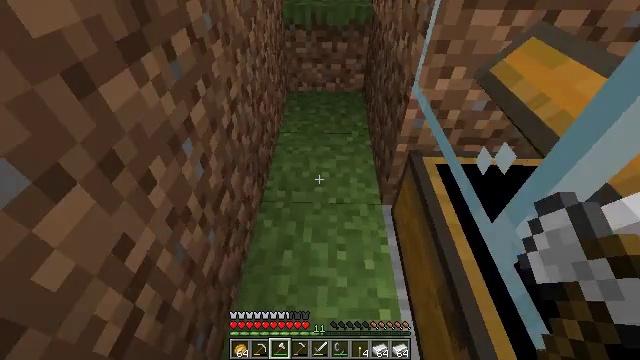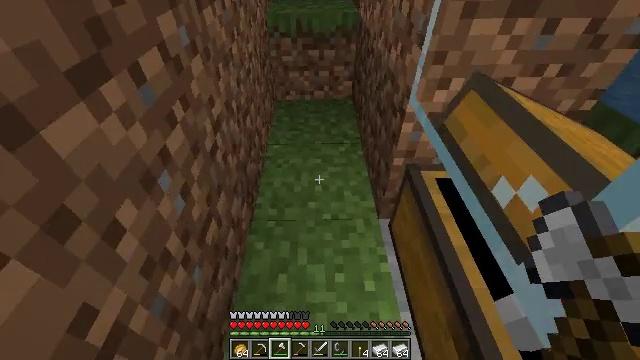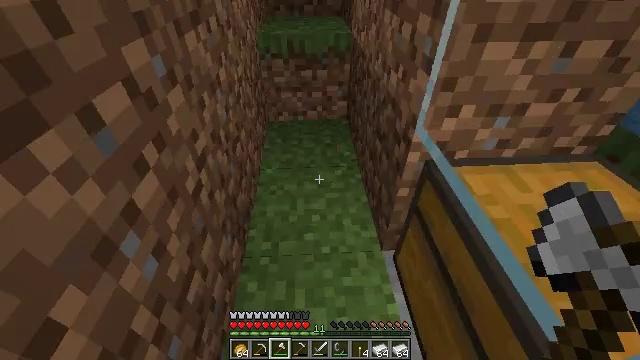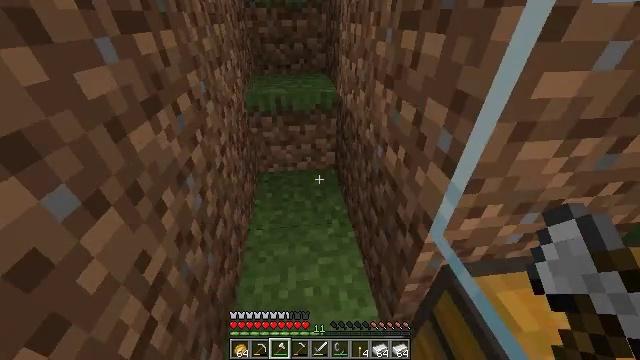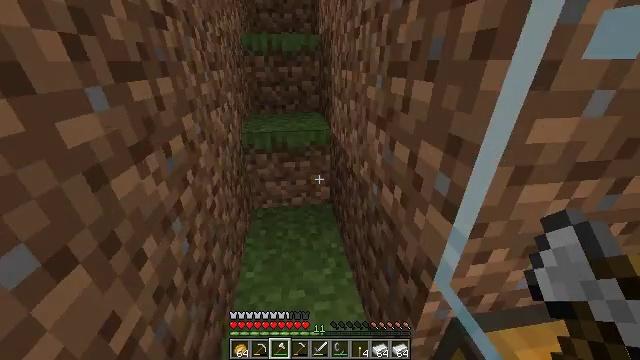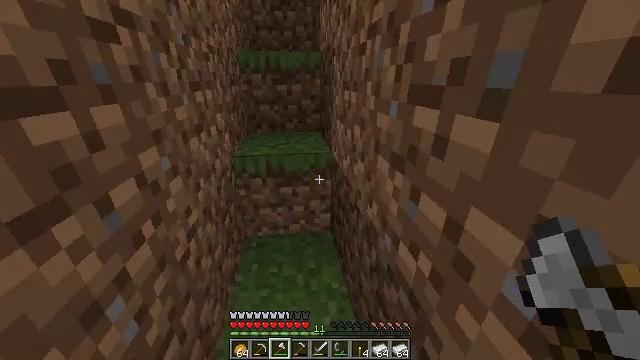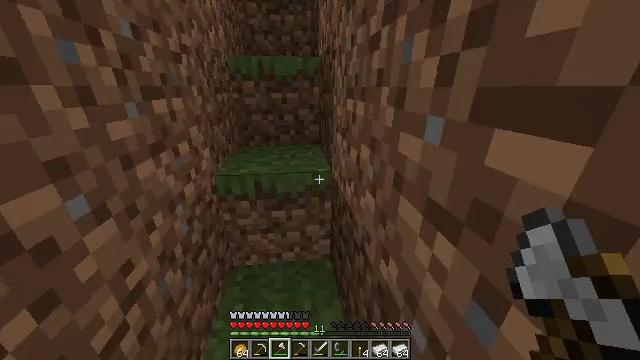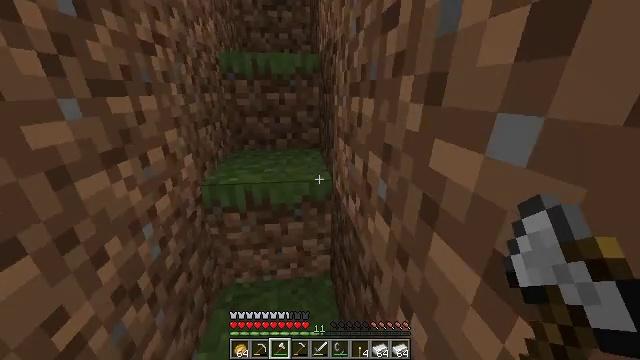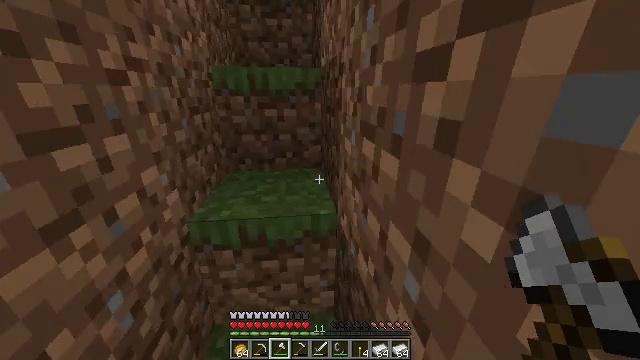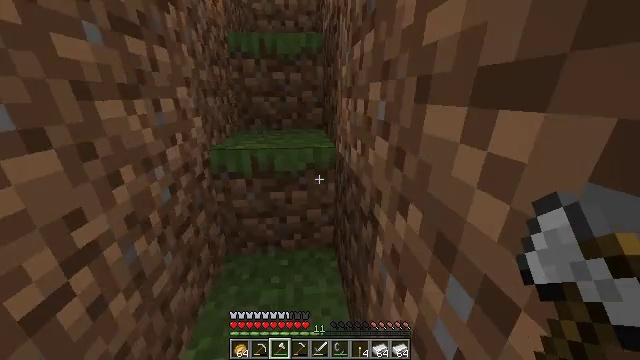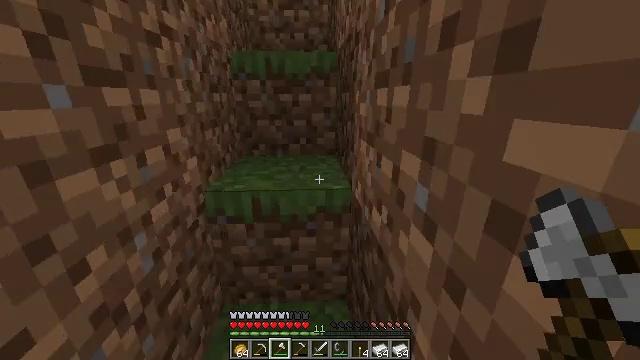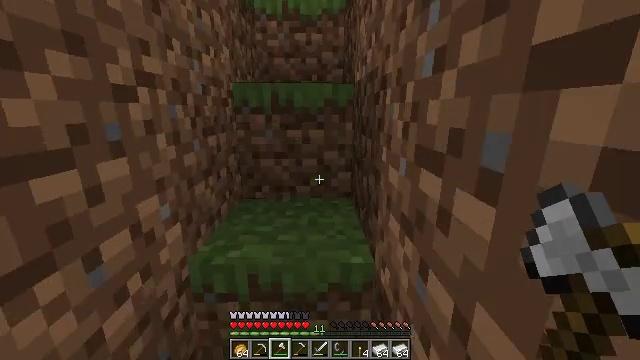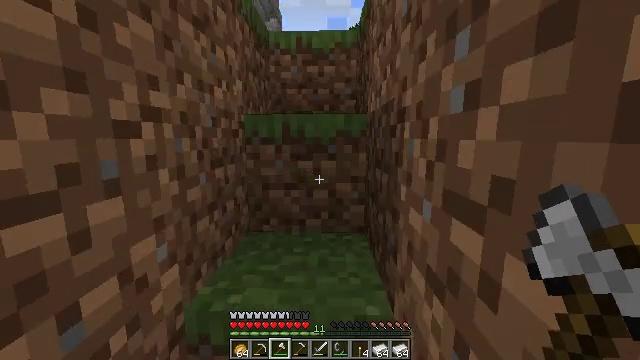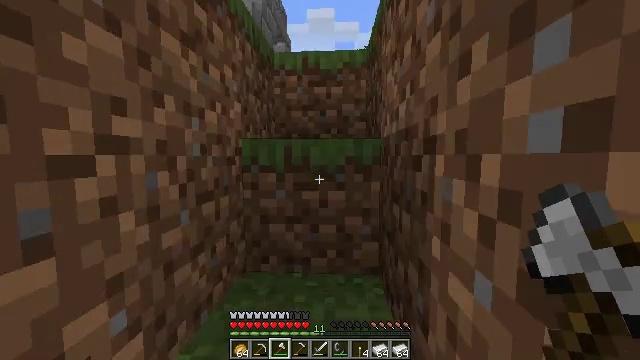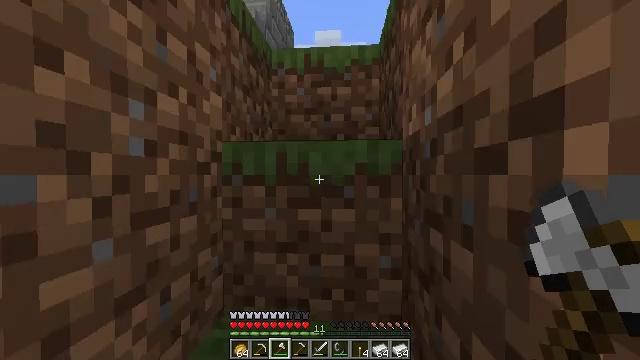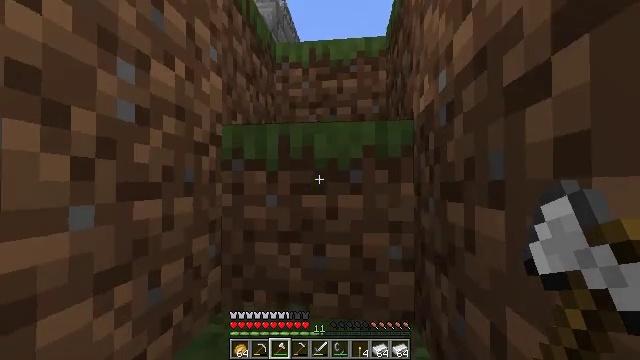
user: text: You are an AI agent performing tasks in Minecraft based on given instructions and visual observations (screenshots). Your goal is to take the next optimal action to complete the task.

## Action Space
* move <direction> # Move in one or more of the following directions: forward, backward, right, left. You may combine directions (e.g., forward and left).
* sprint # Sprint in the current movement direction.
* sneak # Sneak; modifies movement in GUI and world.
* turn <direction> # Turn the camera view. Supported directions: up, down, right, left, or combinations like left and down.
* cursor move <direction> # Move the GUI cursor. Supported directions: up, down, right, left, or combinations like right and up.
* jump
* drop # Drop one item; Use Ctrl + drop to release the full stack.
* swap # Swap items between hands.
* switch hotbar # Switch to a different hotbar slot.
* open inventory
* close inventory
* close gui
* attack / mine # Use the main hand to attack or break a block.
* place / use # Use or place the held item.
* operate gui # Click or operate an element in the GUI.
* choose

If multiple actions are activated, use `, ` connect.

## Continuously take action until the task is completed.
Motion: motion action
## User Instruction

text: Break the dirt block.
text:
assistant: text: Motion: move forward, sprint, turn right
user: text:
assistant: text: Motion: move forward, sprint, turn right and up
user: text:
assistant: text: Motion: move forward, sprint, turn right and up
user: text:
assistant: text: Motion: move forward, sprint, turn right and up
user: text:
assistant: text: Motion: move forward, sprint, turn up
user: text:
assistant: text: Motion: move forward, sprint, turn up
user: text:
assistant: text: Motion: move forward
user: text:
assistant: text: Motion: move forward, jump
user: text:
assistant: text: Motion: move forward, turn left, jump
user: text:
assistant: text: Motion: move forward, turn left and up, jump
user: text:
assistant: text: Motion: move forward, turn left and up, jump
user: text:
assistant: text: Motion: move forward, turn left and up, jump
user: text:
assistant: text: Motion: move forward, turn left and up, jump
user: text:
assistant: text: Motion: move forward, turn left and up, jump
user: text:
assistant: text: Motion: move forward, turn left and up, jump
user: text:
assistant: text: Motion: move forward, jump
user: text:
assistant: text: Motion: move forward, sprint, jump
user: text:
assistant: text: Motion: move forward, sprint, jump
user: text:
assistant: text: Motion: move forward, sprint, jump
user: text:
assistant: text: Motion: move forward, sprint, jump
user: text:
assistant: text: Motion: move forward, sprint, jump
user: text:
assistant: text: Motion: move forward, jump
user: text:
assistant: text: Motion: move forward, jump
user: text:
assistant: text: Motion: move forward, jump
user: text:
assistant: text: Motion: move forward, turn right and down, jump
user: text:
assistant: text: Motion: move forward, turn right and down, jump
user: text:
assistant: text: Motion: move forward, sprint, turn right and down, jump
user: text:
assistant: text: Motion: move forward, sprint, turn right and down, jump
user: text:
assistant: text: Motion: move forward, sprint, jump
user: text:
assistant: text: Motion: move forward, sprint, jump